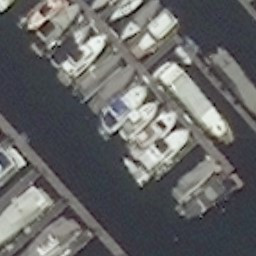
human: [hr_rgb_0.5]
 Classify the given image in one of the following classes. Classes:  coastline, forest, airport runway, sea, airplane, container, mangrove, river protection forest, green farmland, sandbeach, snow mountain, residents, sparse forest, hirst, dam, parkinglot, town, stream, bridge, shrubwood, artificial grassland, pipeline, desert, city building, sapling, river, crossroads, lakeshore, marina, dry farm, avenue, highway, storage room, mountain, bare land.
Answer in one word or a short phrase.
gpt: marina